Question: Hi All,
I am using discriminator column in table per subclass inheritence mapping. This is the entry of parent class
'''
@Entity
@Table(name = "employee105")
@Inheritance(strategy=InheritanceType.JOINED)
@DiscriminatorColumn(name="emp_type" , discriminatorType= DiscriminatorType.STRING)
'''
and entries of subclass are as follows:
'''
@Entity
@Table(name="contractemployee105")
@DiscriminatorValue("P")
@PrimaryKeyJoinColumn(name="ID")
@Entity
@Table(name="regularemployee105")
@DiscriminatorValue("T")
@PrimaryKeyJoinColumn(name="ID")
'''
I know my code is correct and tables are being generated but in insert query discriminator column is not being created. I am using jars as shown in image. kindly let me know the issue. I suspect that this is the issue with JARS or hibernate version. thanks
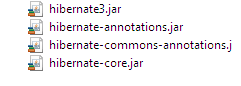
Answer: It's likely as you suspect a problem with your hibernate version. Bug <URL>
As noted in Stefan's answer, Hibernate doesn't need the discriminator in this case, but the JPA spec says it should be allowed and persisted if specified.